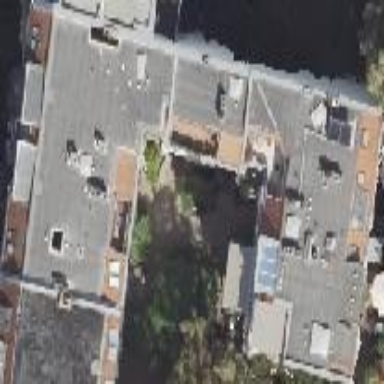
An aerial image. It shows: Building consisting of apartments with double saltbox roof shape.